Aerial crown-view tile of a tropical tree (Barro Colorado Island, Panama), acquired 20250217:
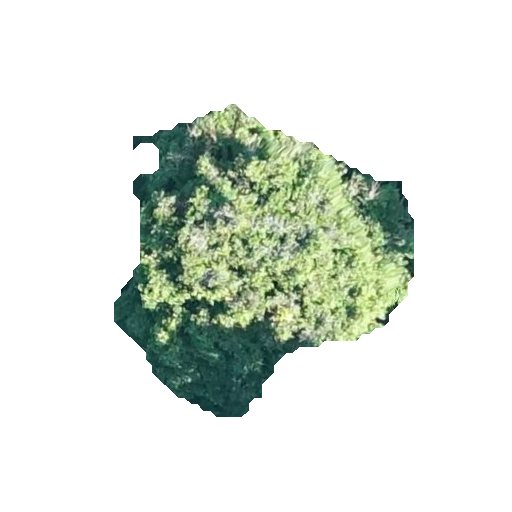
Species: Prioria copaifera
GBIF accepted scientific name: Prioria copaifera
Crown area: 89.717 m²